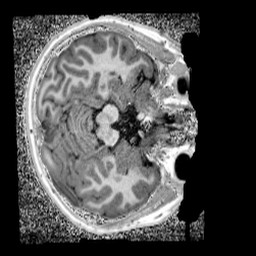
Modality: UNIT1_denoised
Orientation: axial
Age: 11
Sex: male
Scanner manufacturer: siemens
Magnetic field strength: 3 T
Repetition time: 4 s
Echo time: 0.00299 s